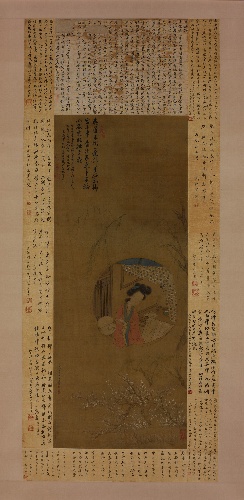
Title: 清   崔鶴   李香君小影   軸|Portrait of Li Xiangjun
Artist: Cui He
Artist bio: Chinese, active 1800–1850
Date: dated 1817
Object type: Hanging scroll
Classification: Paintings
Medium: Hanging scroll; ink and color on paper
Culture: China
Period: Qing dynasty (1644–1911)
Dimensions: Image: 20 5/8 x 49 in. (52.4 x 124.5 cm)
Overall with knobs: 104 1/16 x 30 1/4 in. (264.3 x 76.8 cm)
Department: Asian Art
Credit line: The Lin Yutang Family Collection, Gift of Hsiang Ju Lin, in memory of Taiyi Lin Lai, 2005
Accession year: 2005
Repository: Metropolitan Museum of Art, New York, NY
Tags: Fans|Portraits|Women